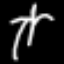
Label: palm tree